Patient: sex F, age 63
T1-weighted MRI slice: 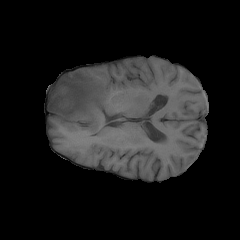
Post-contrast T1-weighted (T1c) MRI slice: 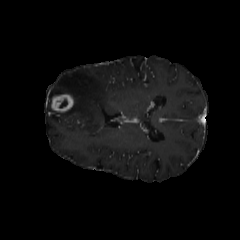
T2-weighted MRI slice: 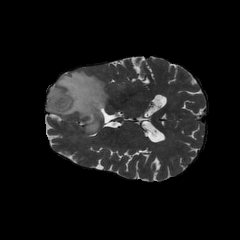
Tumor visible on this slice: yes
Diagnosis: Glioblastoma, IDH-wildtype
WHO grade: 4